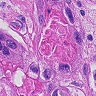
Metastatic tissue present: yes